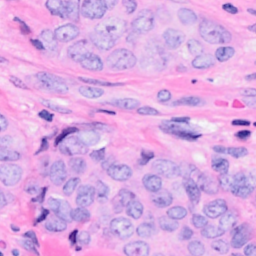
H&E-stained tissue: Breast